九年级 · 组合数学
(8 分) 随着中考临近, 某校九年级学生小刚和小明决定从试题库中提供的四套数学试题（依次记为 $A 、 B 、 C 、 D$ ) 中，随机抽取一套试题进行模拟测试.

(1)小刚从这四套试题中随机抽取一套，恰好抽到 $C$ 试题的概率为 ; $\qquad$
(2)小刚和小明各自从这四套试题中随机抽取一套, 且所抽取的试题互不影响, 请用画树状图或列表的方法求他们抽取到同一套试题的概率.

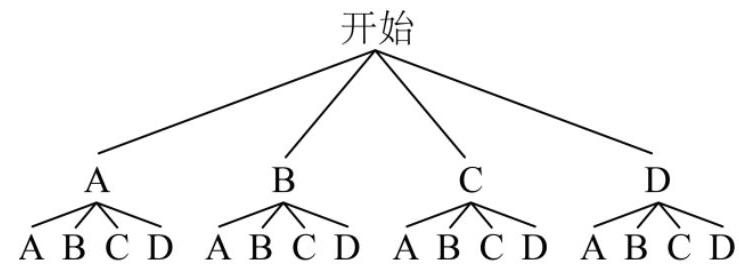
答案:  (1) $\frac{1}{4}$

(2) $\frac{1}{4}$

解析: （1）概率=所求情况数与总情况数之比求解即可;

（2）画出树状图即可;

【详解】(1) 小刚从 $A 、 B 、 C 、 D$ 这四套试题中随机抽取一套, 恰好抽到 $C$ 试题的概率为 $\frac{1}{4}$.

（2）画树状图如下:

由树状图可知, 共有 16 种等可能的结果, 其中小刚和小明抽取到同一套试题的结果有 4 种,即 $(A, A),(B, B),(C, C),(D, D)$,

$\therefore$ 他们抽取到同一套试题的概率 $=\frac{4}{16}=\frac{1}{4}$.

【点睛】本题考查的是用树状图法求概率; 树状图法可以不重复不遗漏的列出所有可能的结果, 适合两步或两步以上完成的事件; 注意概率=所求情况数与总情况数之比